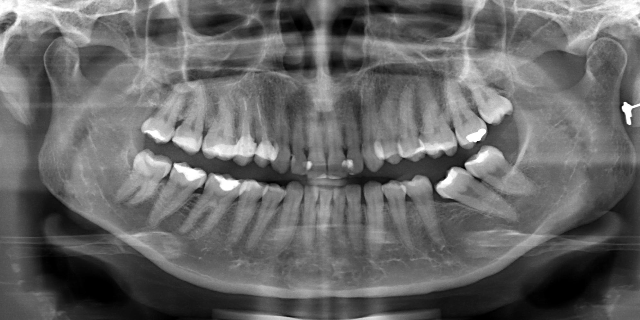
adult